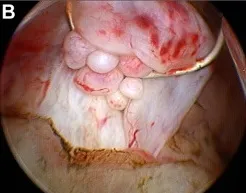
Urethrocystoscopic performance of the tumor. (B) A multi-chamber cystic mass surrounded a region of the prostate gland that lacked blood supply.
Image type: endoscopy (arthroscopy)